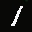
Label: 1